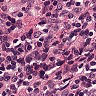
Metastatic tissue present: no